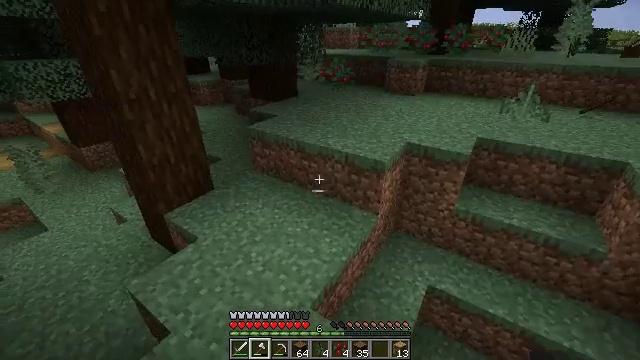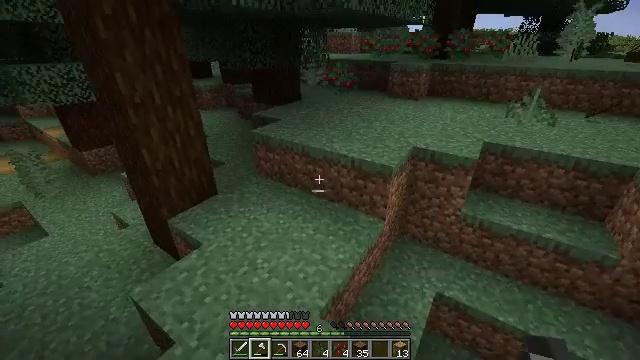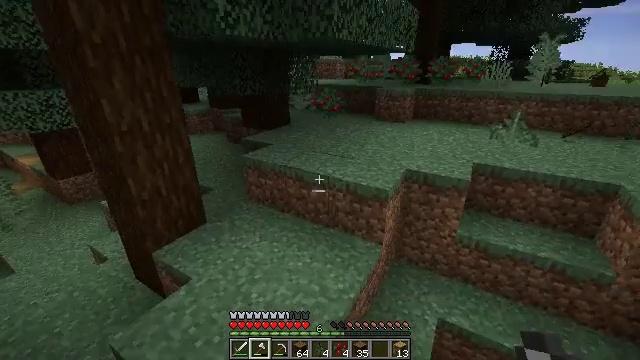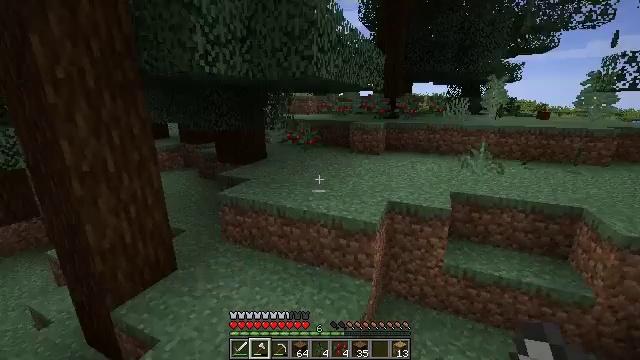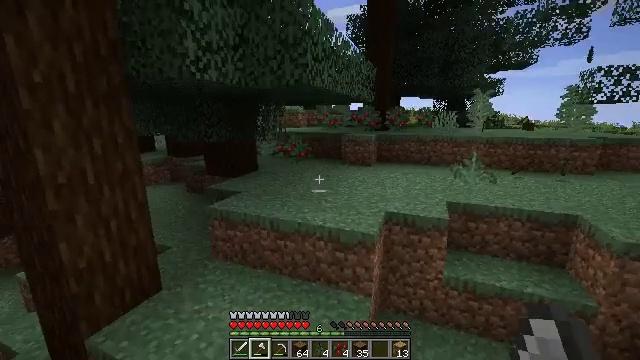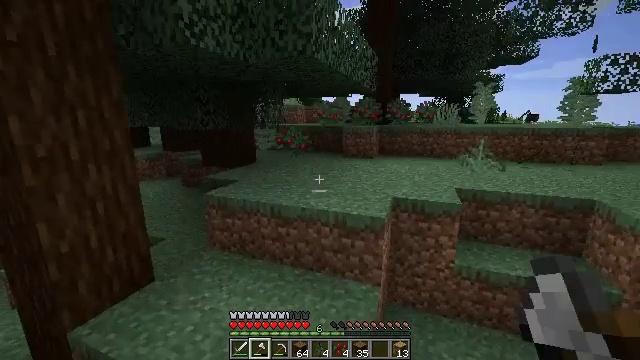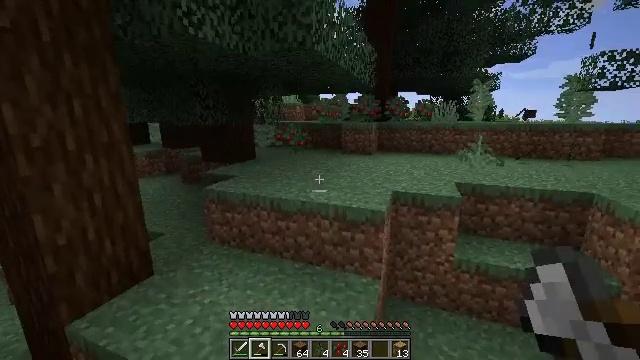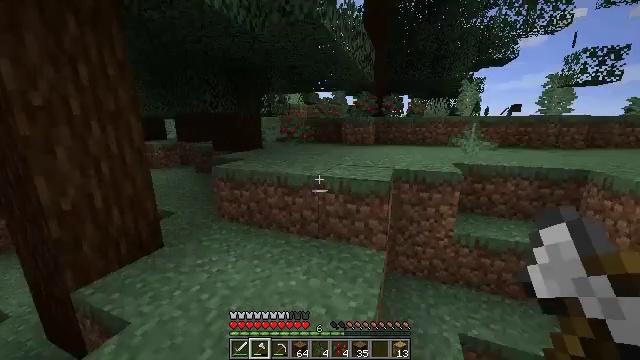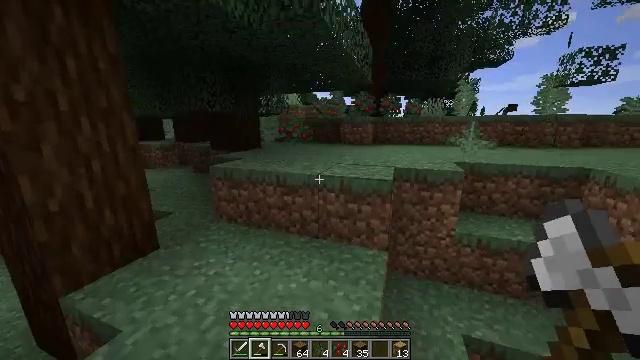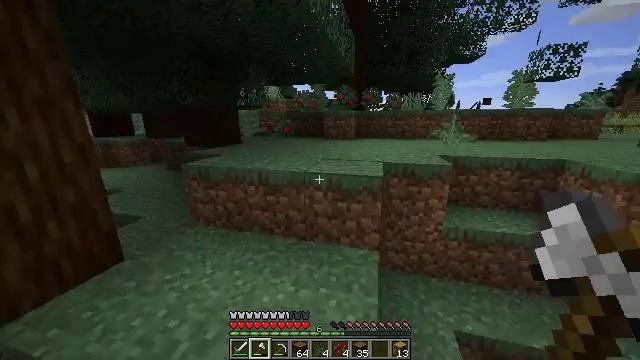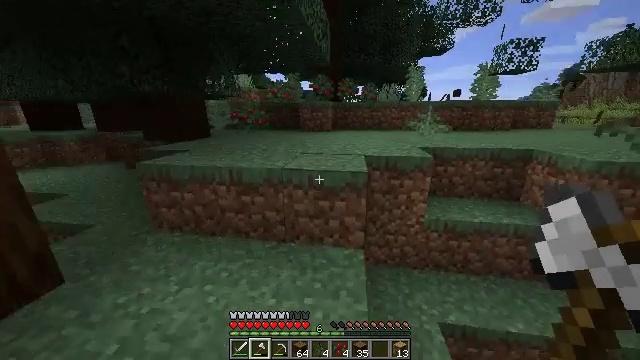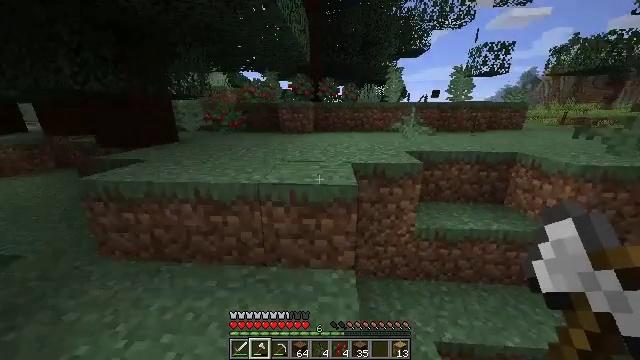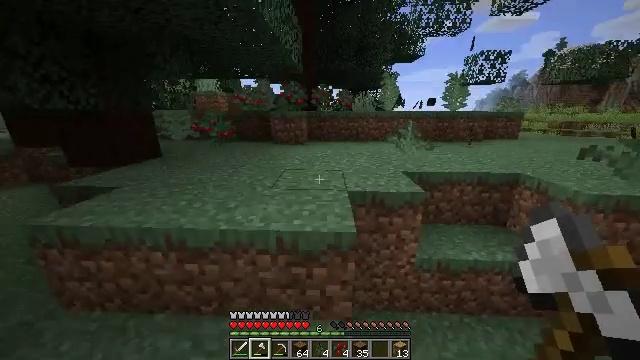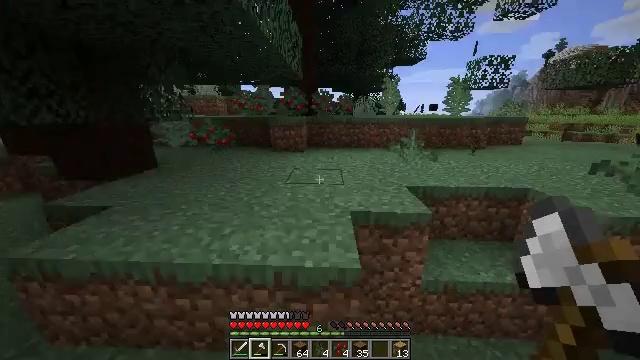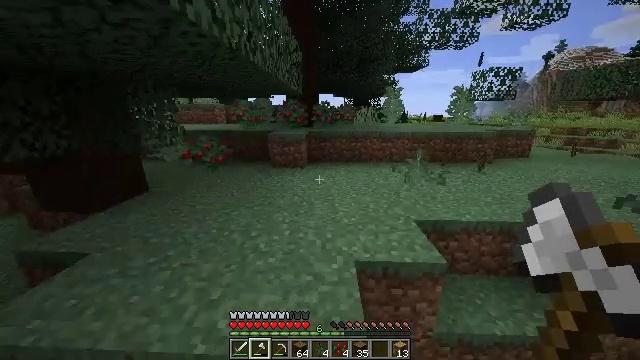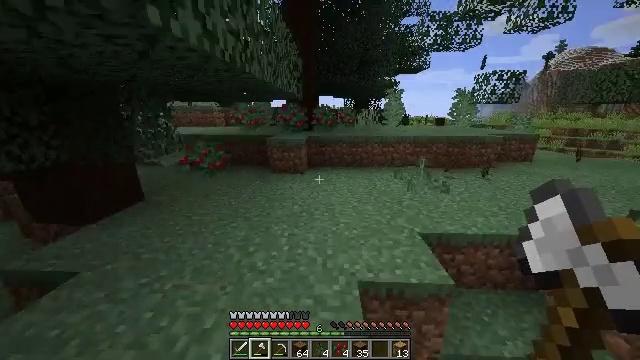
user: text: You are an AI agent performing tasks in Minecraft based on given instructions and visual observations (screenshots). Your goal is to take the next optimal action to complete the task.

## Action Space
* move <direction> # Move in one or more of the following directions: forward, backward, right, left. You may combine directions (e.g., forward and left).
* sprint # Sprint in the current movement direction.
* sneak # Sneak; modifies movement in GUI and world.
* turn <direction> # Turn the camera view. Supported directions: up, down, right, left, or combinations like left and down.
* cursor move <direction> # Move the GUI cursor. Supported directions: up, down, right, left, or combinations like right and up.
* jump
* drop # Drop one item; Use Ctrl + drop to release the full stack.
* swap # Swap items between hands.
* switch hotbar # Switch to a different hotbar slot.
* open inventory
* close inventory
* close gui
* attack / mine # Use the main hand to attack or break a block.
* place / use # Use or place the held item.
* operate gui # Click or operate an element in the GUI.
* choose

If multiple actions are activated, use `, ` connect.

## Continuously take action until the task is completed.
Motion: motion action
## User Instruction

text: Mine the sweet berry bush.
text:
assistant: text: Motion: move forward and move left
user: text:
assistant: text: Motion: move forward and move left, turn right and up
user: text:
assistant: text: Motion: move forward, turn right and up
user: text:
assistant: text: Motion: move forward, turn right and up
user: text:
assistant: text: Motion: move forward, sprint
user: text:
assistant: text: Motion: move forward, sprint
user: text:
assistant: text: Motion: move forward, sprint
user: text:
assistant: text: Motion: move forward
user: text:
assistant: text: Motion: move forward, turn right and down
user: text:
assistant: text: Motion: move forward, turn right and down
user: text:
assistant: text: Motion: move forward, turn right
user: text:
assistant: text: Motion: move forward, turn right, jump
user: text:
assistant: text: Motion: move forward, jump
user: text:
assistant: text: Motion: move forward, jump
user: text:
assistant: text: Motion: move forward, jump
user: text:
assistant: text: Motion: move forward, jump
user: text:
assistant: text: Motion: move forward, turn right
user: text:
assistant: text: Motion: move forward, turn right and up
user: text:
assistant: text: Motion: move forward, turn right and up
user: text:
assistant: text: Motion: move forward
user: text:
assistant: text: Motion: move forward
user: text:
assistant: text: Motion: move forward
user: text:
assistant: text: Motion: move forward
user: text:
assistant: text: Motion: move forward
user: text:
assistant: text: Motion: move forward
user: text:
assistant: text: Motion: move forward
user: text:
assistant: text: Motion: move forward
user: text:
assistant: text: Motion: move forward
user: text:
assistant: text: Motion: move forward
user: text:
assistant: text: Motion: move forward